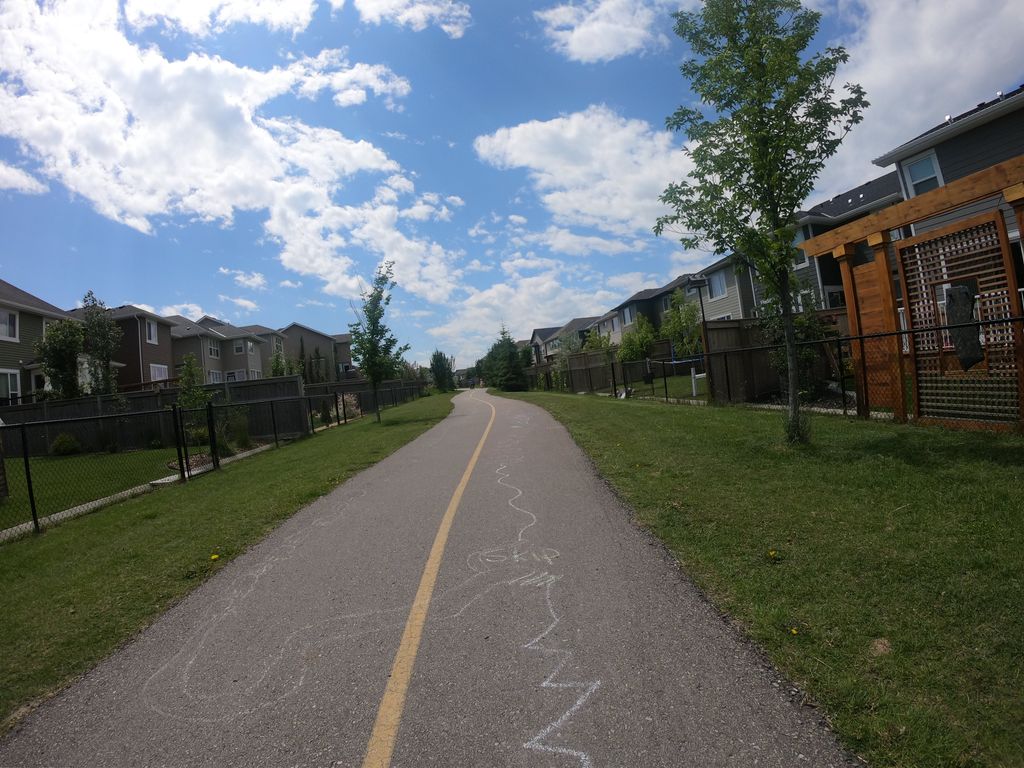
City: calgary